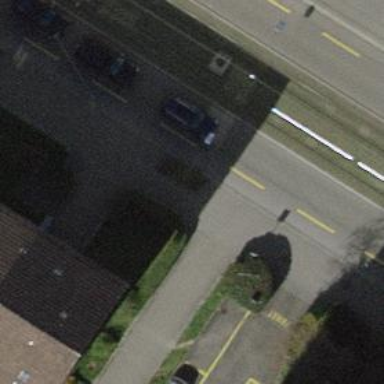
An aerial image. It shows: Unmarked crossing with traffic calming table.